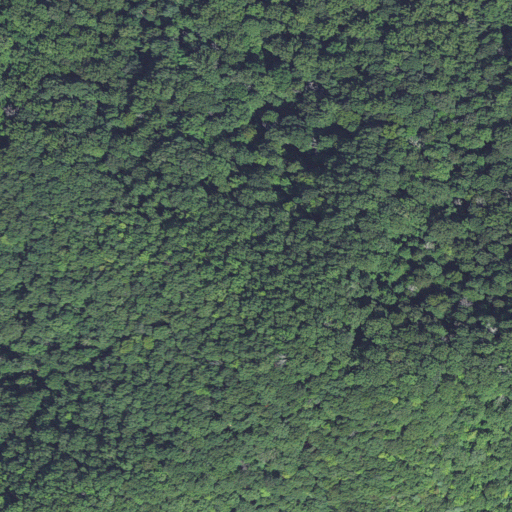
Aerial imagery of ridge(s) in North Carolina named Snakeden Ridge containing deciduous forest and mixed forest